Question: I am reading data from an xml object into an array, six items in total. The chart renders fine, all colours and height of each vertical bar is ok. When I try to add data labels to each vertical bar, the labels all appear at the right height from the top of the relevant bars, but they are all aligned to the left axis.

The left property of o.left in the code below always returns a NaN value.
'''
$.each(plot.getData()[0].data, function(i, el){
var o = plot.pointOffset({x: el[0], y: el[1]});
$('<div class="data-point-label">' + el[1] + '</div>').css( {
position: 'absolute',
--->left: o.left + 4,<--
top: o.top - 20,
display: 'none',
color:'#000',
fontSize:'12pt'
}).appendTo(plot.getPlaceholder()).slideToggle();
});
'''
I am not sure if my method of adding the data from the xml into the array is incorrect or something in the options of the plot, as below:
'''
$(function() {
Init() //Load XML and load into array named data
plot = $.plot("#placeholder", [ data ], {
grid: {
backgroundColor: { colors: [ "#FFF", "#FFF" ] },
borderWidth: {
top: 0,
right: 0,
bottom: 0,
left: 0
}
},
series: {
bars: {
show: true,
lineWidth: 0, // in pixels
barWidth: 0.9, // in units of the x axis
fill: true,
fillColor: "#0000FF",
align: "center", // "left", "right", or "center"
horizontal: false,
zero: true,
}
},
xaxis: {
mode: "categories",
tickLength: 0,
autoscaleMargin: 0.1
}
});
'''
Is this maybe something to do with the mode: "Categories" line above as the x axis contain text values? Any pointers?
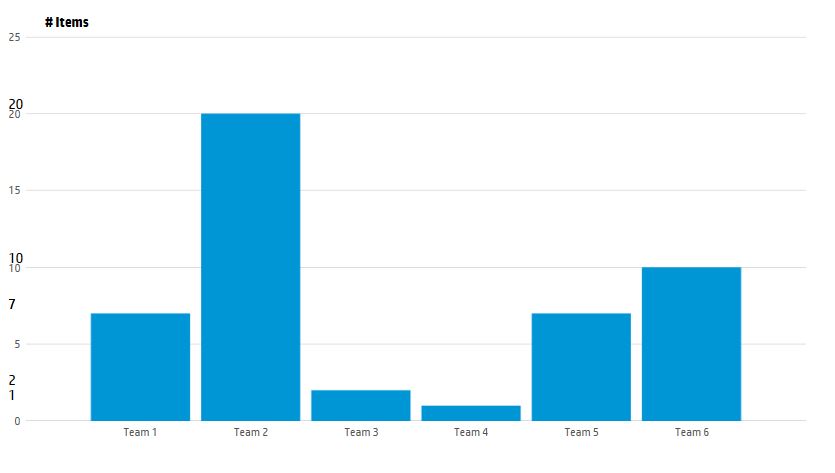
Answer: Yes, your hypothesis is correct. If you inpect 'plot.getData()[0].data':
'''
>plot.getData()[0].data
[
Array[2]
0: "Team 1"
1: 3
length: 2
__proto__: Array[0]
,
...
'''
So, 'el[0]' ends up as "Team 1" which of course isn't going to work with 'pointOffset' expecting a number.
The <URL> is to use:
'''
var o = plot.pointOffset({x: i, y: el[1]}); // using i instead of el[0]
'''
This works because that's what the categories plugin does "under the hood", it replaces the text strings with [0,1,2,3]...
The way I would fix it though, is to . It just causes more problems then it's worth. Use the 'ticks' option and then your <URL>.